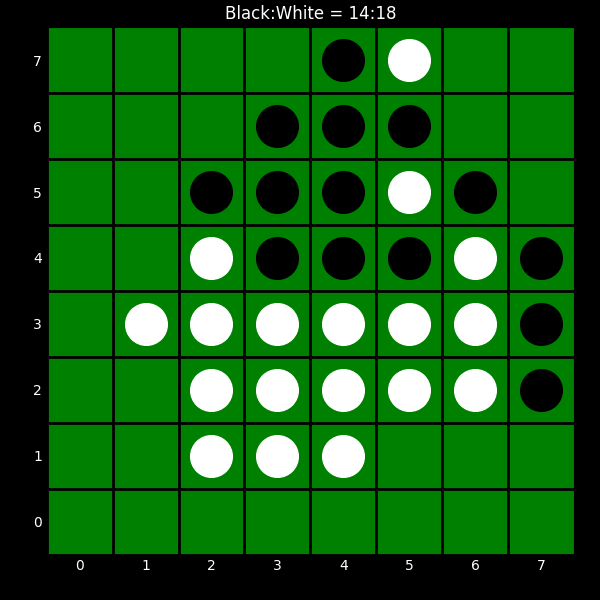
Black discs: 14
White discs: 18